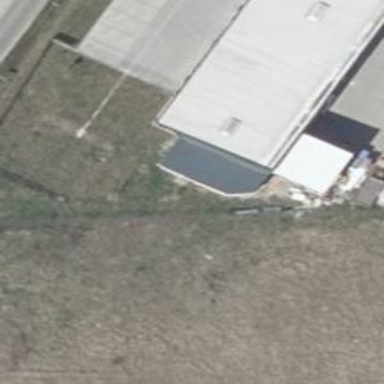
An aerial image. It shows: Commercial building with flat roof.